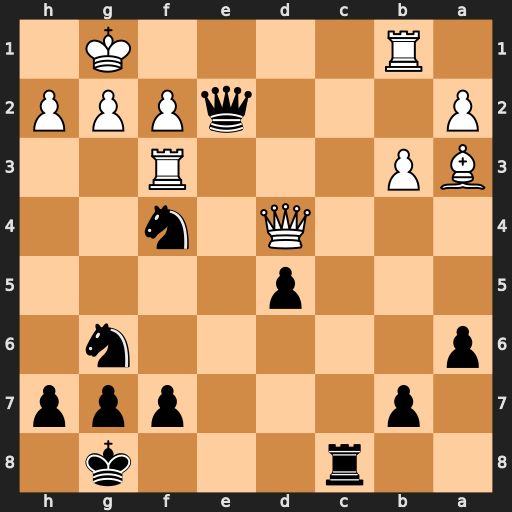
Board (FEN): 2r3k1/1p3ppp/p5n1/3p4/3Q1n2/BP3R2/P3qPPP/1R4K1
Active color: b
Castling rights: -
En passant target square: -
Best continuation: Qxf3 gxf3 Ne2+ Kf1 Nxd4